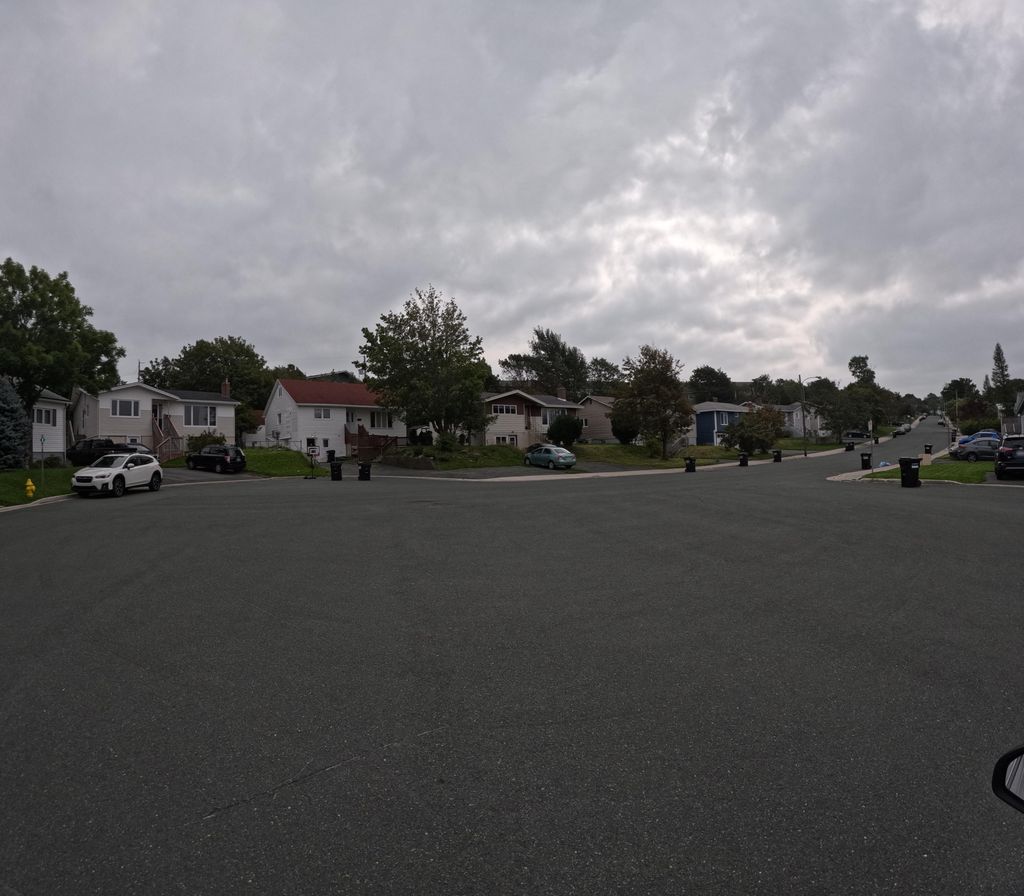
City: st_johns